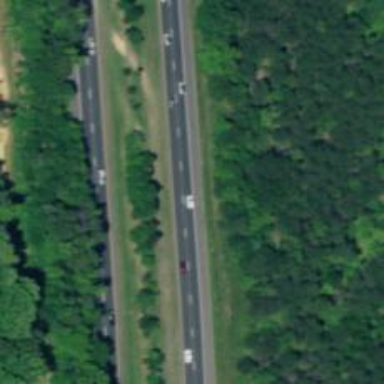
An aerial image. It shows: This image shows trunk highway that functions as expressway.